Question: I want to allow users to select scopes from a checkbox list. I've setup the form like so:
'''
<%= f.label :scopes, class: 'col-sm-2 control-label' %>
<% Doorkeeper.configuration.scopes.each do |scope| %>
<%= check_box_tag("doorkeeper_application[scopes][#{scope}]", scope, @application.scopes.include?(scope)) %>
<%= scope %><br>
<% end %>
<% end %>
'''
which produces

'doorkeeper_application[scopes]' is accepted by 'Oauth::ApplicationsController'. While users should be able to select multiple scopes, parameters like 'doorkeeper_application[scopes][foo]' are not accepted.
What's the best practice for passing these params to the controller? Or is there a better practice to achieve checkboxed scopes in Doorkeeper?
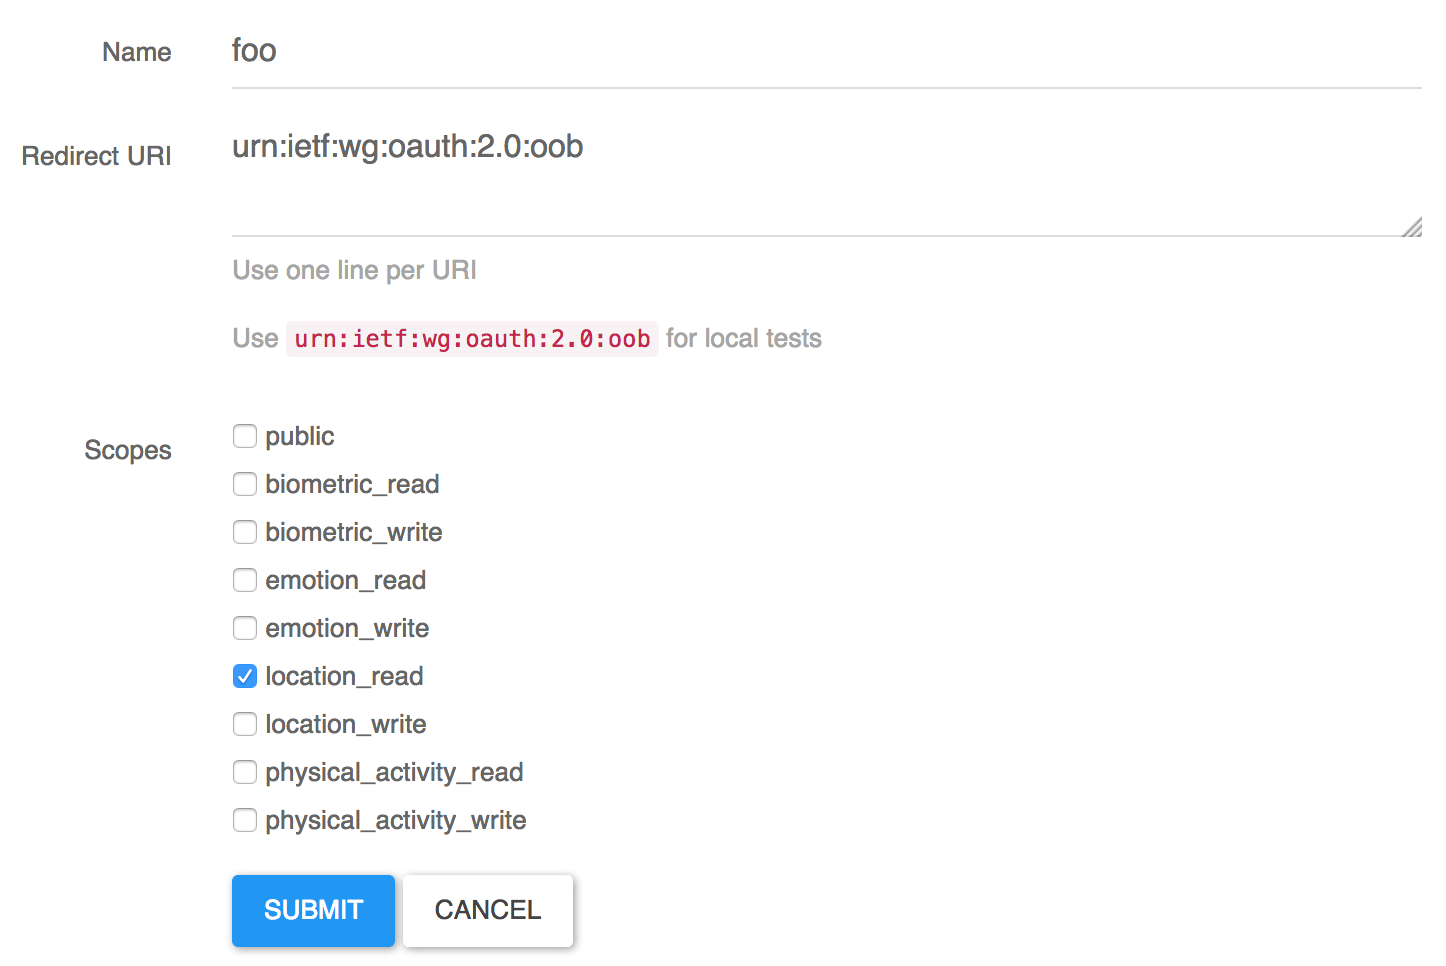
Answer: According to the OAuth2 specification, multiple scopes should be joined by space characters. So you should get the names of the checked scopes from 'params', join them with a space '" "', and assign that single value as the 'doorkeeper_application[scopes]' value.